Question: I was trying to create a plot for each of the 4 quarters in my data. So I used:
'''
qplot(date, mape, data = df, facets = .~quarter)
'''
The resulting plot was:

The X-axis is using all the months present in the "date" column - from Jan - Dec. But the data on the chart is limited to the months of the quarter for e.g. Jan-Feb-March in the Q1 facet, Apr-May-June for Q2 etc. How can I limit the x-axis to the months corresponding to the quarter only?
as an alternate, I did this but its not exactly how I want to display my data: 'qplot(strftime(df$date, format = "%b"), mape, data = predicted.modelset)'
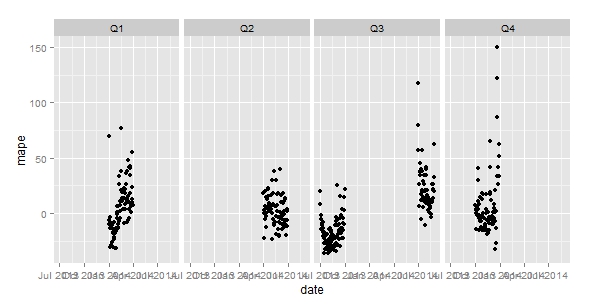
Answer: It would be best if you could provide data for this but I am pretty sure the following will work:
'''
qplot(date, mape, data = df) + facet_wrap(~quarter,scales="free_x") #without a dot before ~
'''